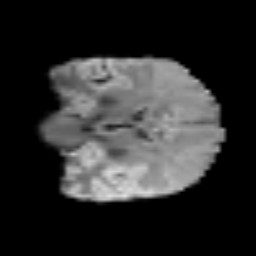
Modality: T2w
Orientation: coronal
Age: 39
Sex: female
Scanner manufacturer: siemens
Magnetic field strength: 3 T
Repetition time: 3.2 s
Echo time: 0.081 s